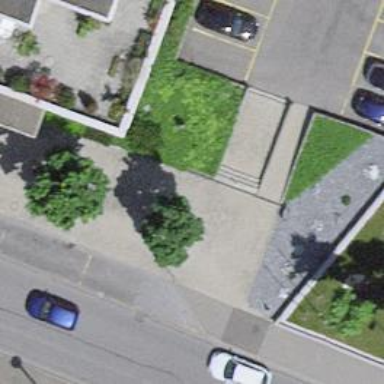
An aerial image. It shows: Road with steps.